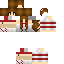
A female human skin with medium skin, wearing brown long hair dressed in a red hoodie and red pants, featuring a closed mouth.